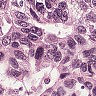
Metastatic tissue present: yes